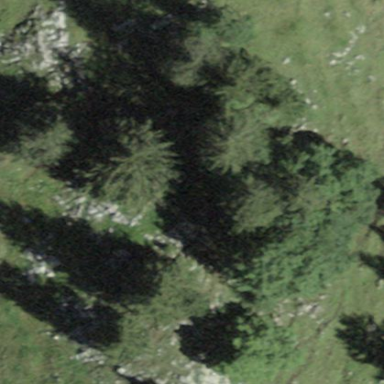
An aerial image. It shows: Beautiful woodland area.